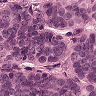
Metastatic tissue present: yes